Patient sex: F
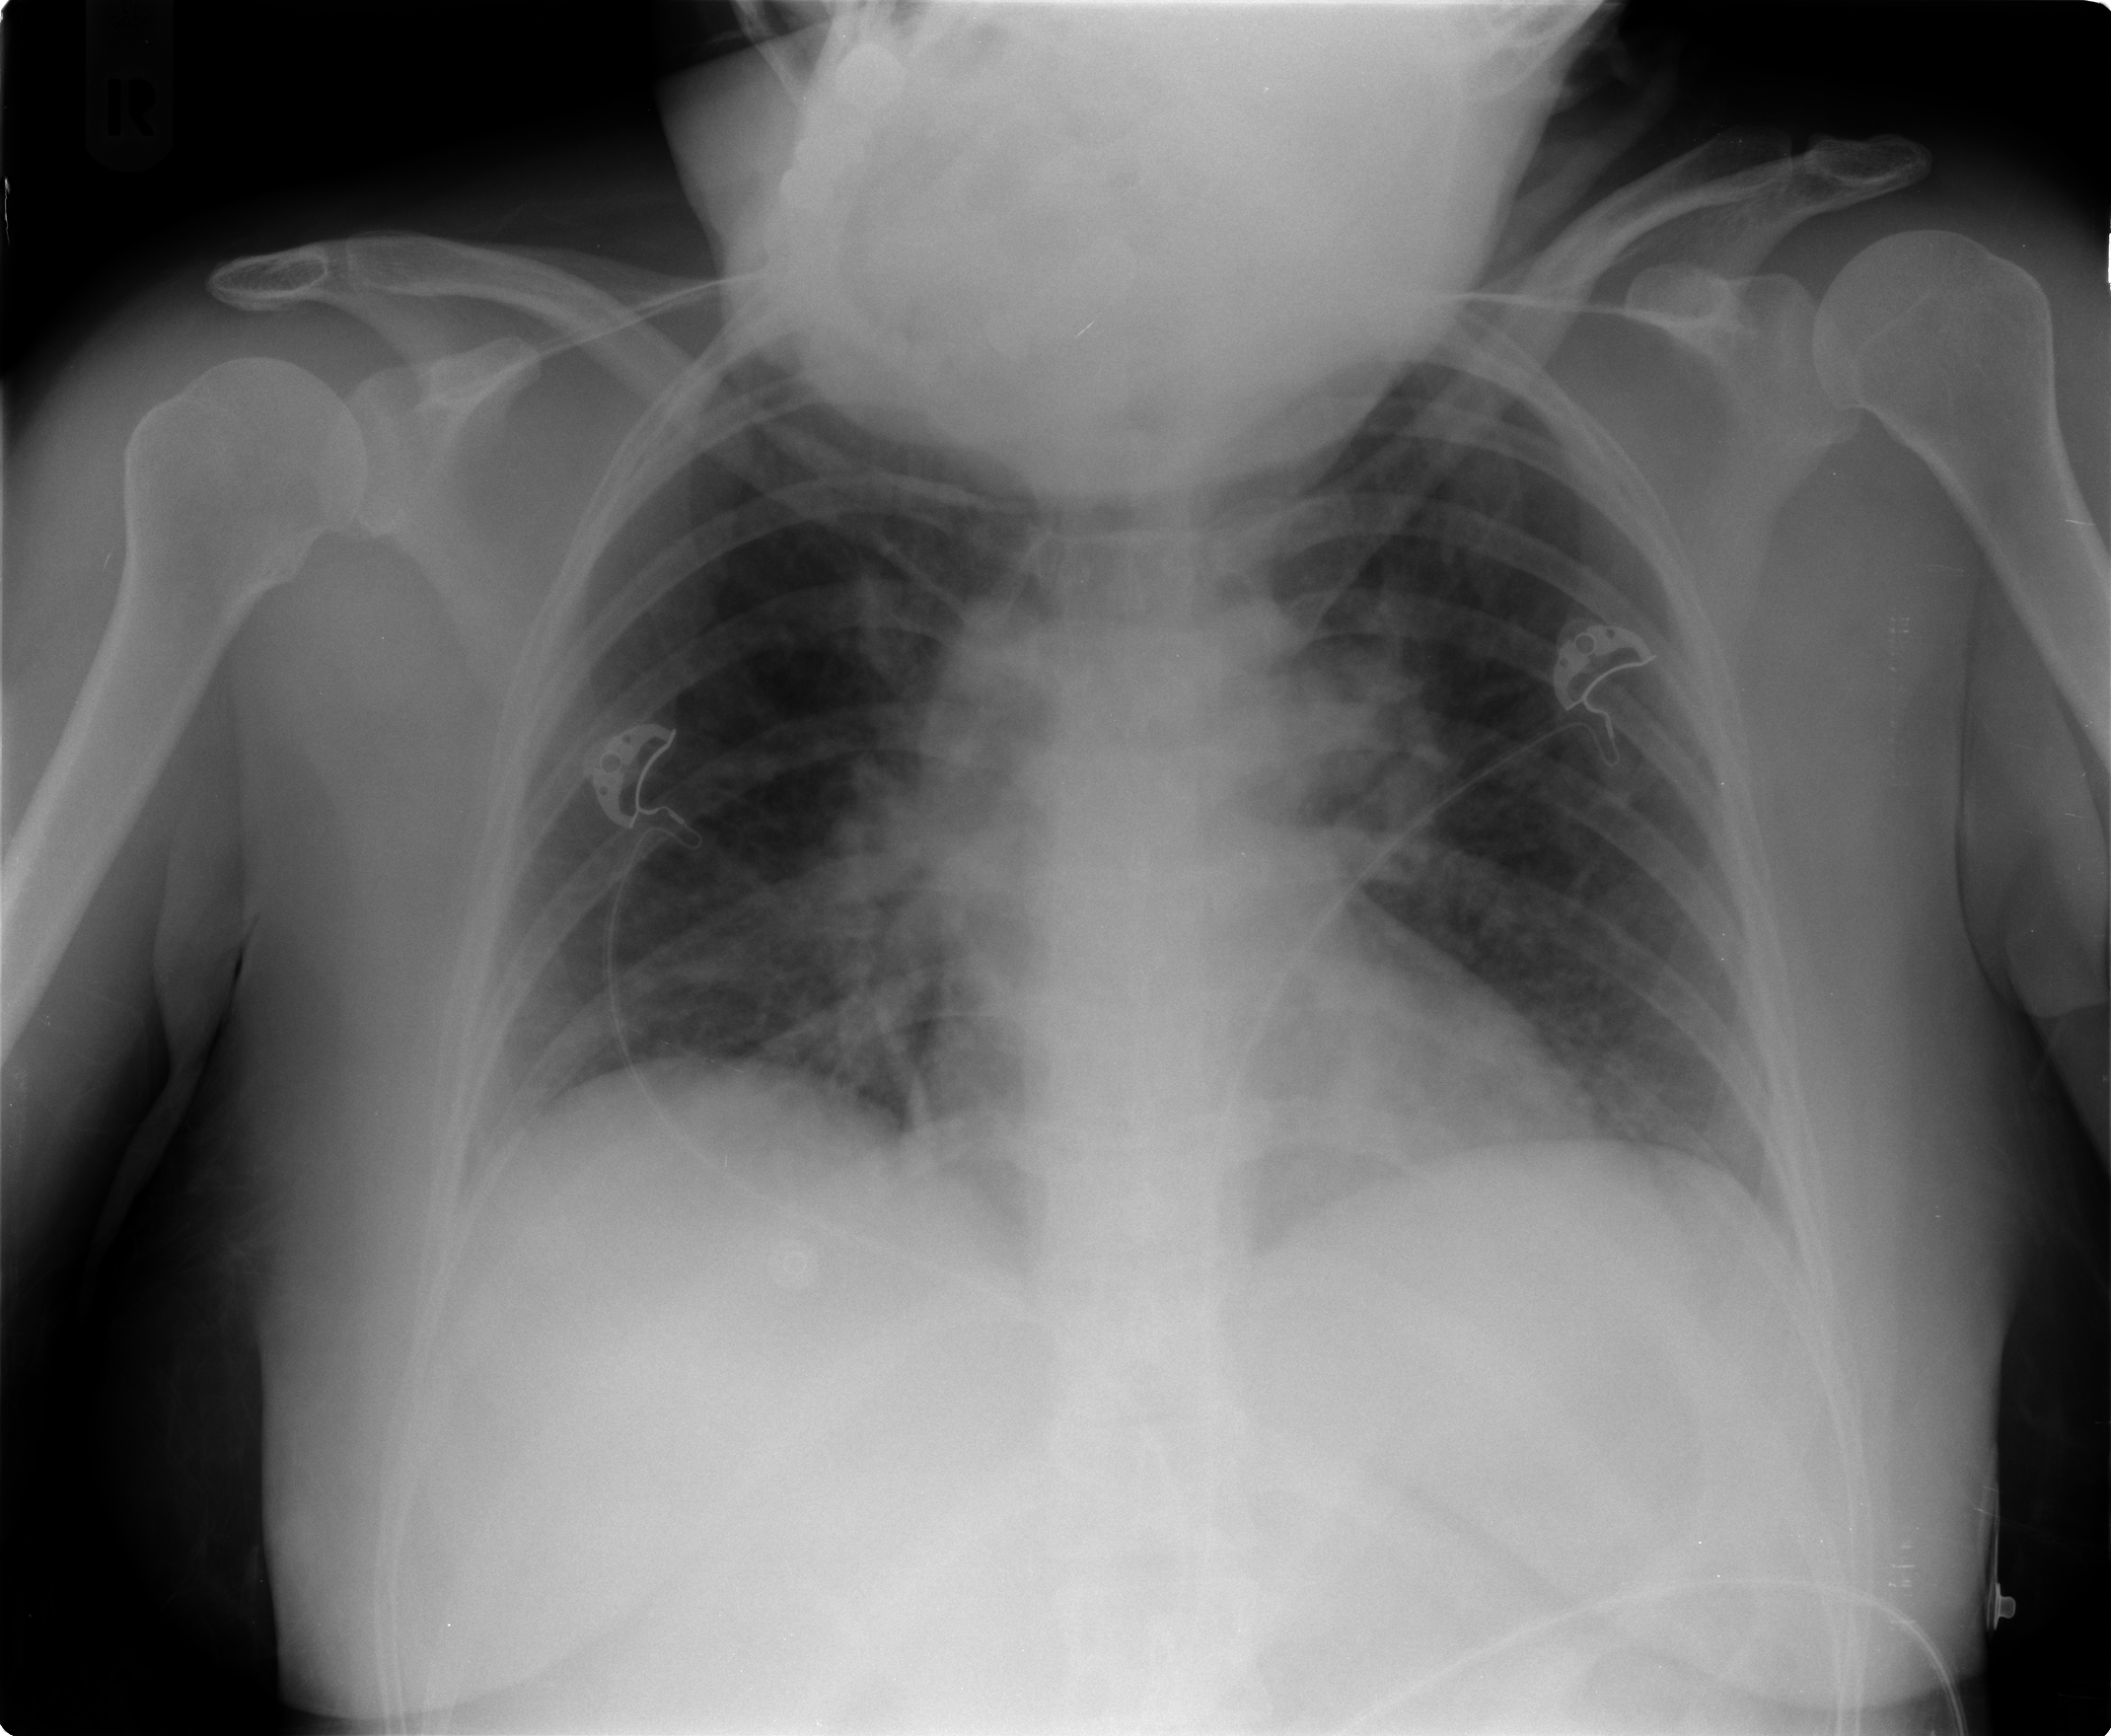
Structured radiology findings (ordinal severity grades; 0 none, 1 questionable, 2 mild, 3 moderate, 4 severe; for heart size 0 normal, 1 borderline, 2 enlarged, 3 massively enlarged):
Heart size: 0
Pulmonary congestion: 2
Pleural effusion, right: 0
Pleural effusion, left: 0
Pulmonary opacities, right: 2
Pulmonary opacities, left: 2
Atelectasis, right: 0
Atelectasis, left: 0